Question: Im making a liquid width site. I have 3 links side by side, each taking up 33%.
For smaller screen widths the text wraps, first for the link with the longest text. What I need is for the links to all have the same height.

<URL>
'''
<ul>
<li>
<a href="#">Some text</a>
</li>
<li>
<a href="#">Some other longer text</a>
</li>
<li>
<a href="#">Short</a>
</li>
</ul>
a {
float: left;
padding: 10px;
width: 33%;
border: 1px solid grey;
-moz-box-sizing: border-box;
-webkit-box-sizing: border-box;
box-sizing: border-box;
}
ul, li {
list-style: none;
padding: 0;
margin: 0;
}
ul {
max-width: 50%;
margin: auto;
background: gold;
overflow: auto;
}
'''
From reading other answers on SO I thought id be able to do this with the table and table-cell display CSS properties, but it doesn't seem to work:
<URL>
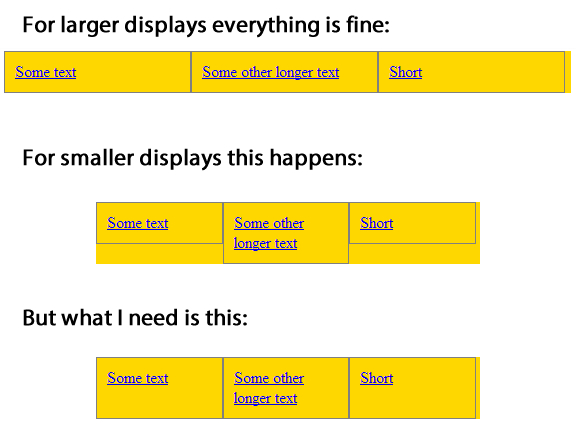
Answer: You need to give 'table-cell' for 'li' not 'a' because 'a' is nesting inside 'li'
<URL>
Eg:
'''
li{
display: table-cell;
border: 1px solid grey;
width: 33%;
vertical-align:top;
}
'''